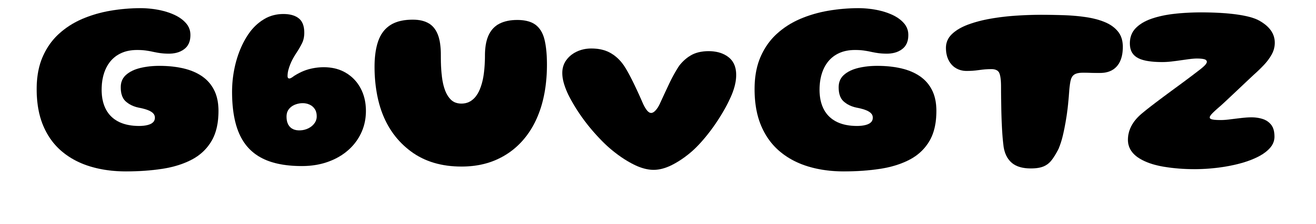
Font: Gluten_ExtraBold